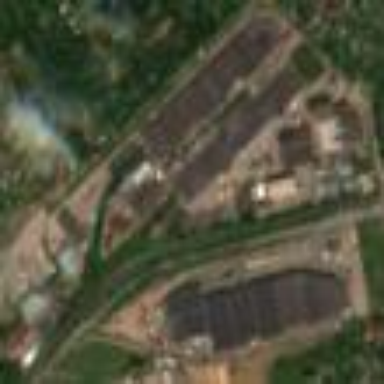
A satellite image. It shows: Industrial area with warehouse.